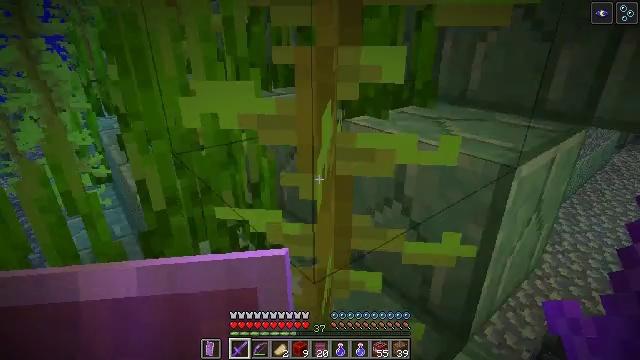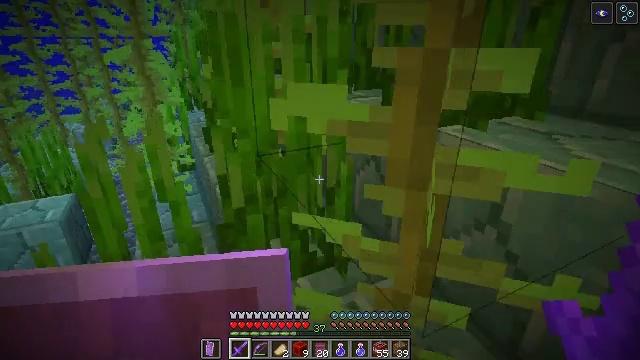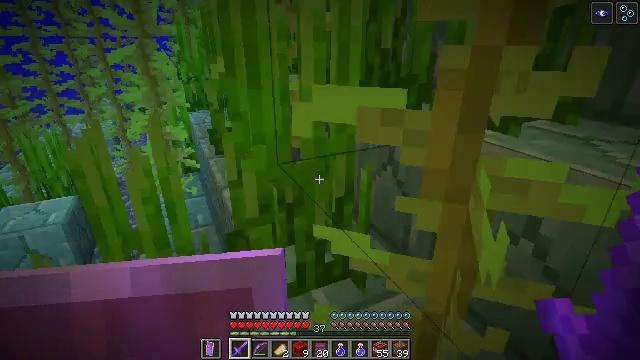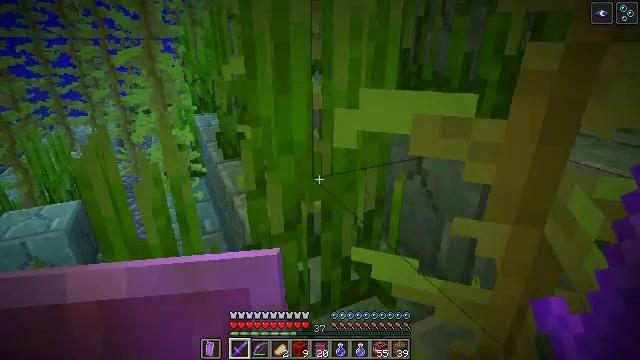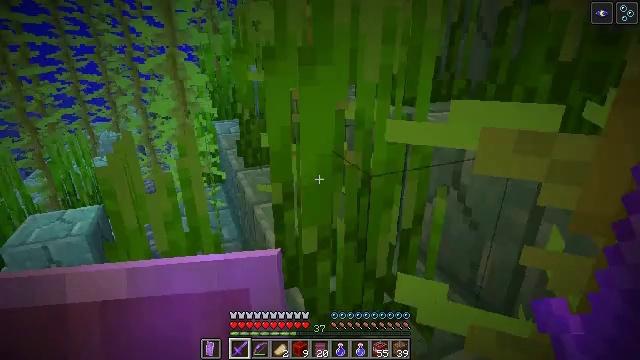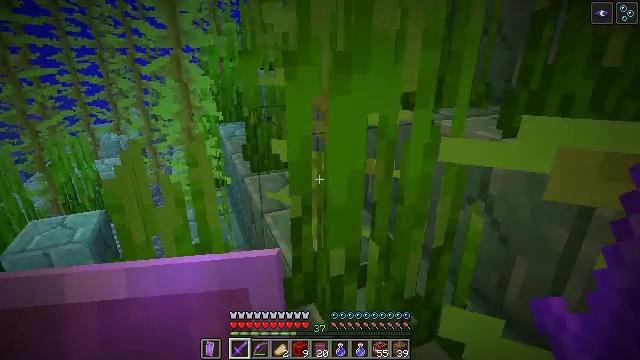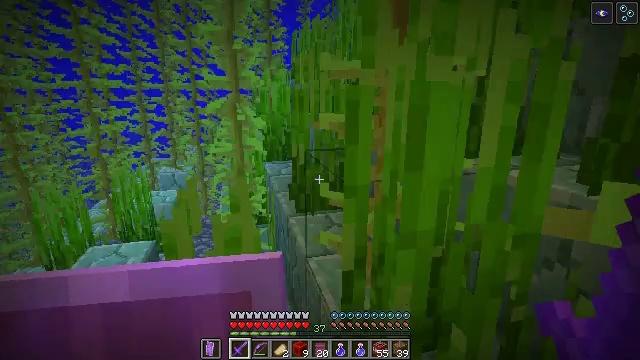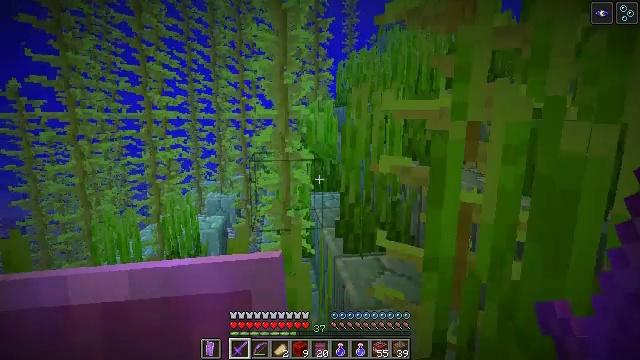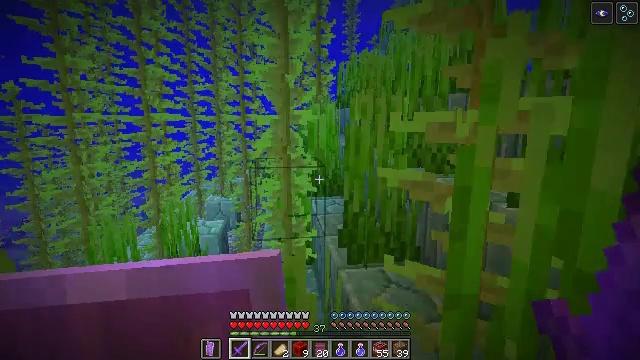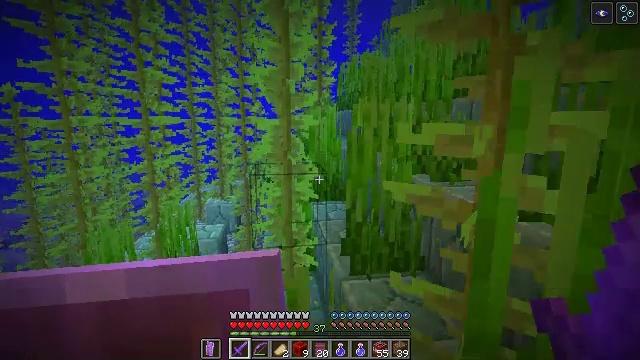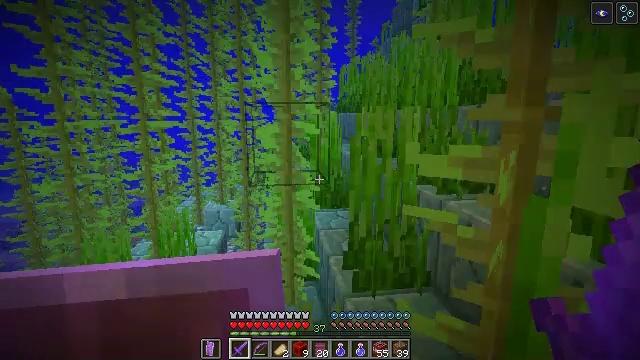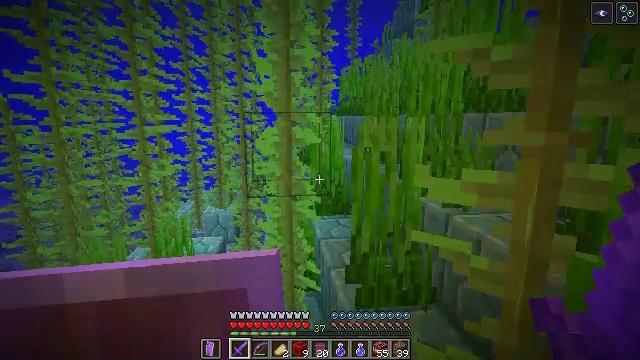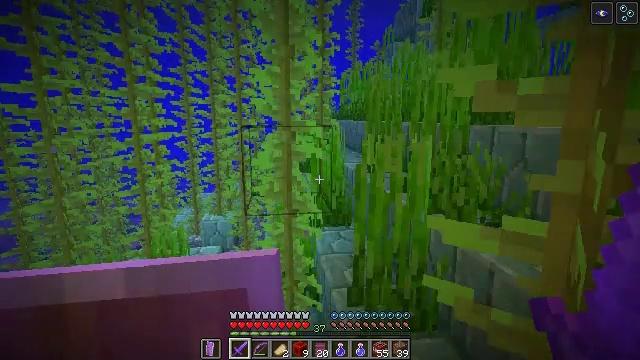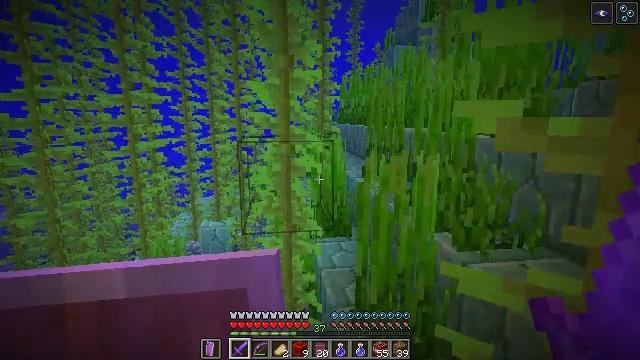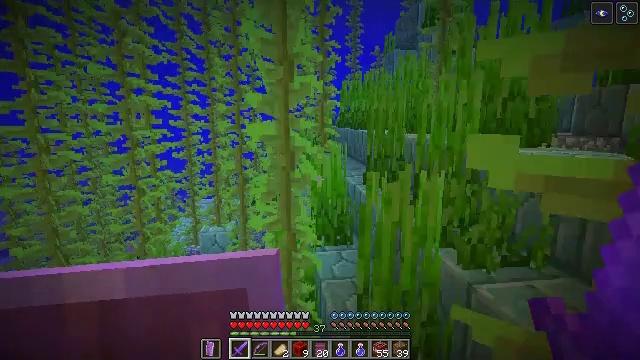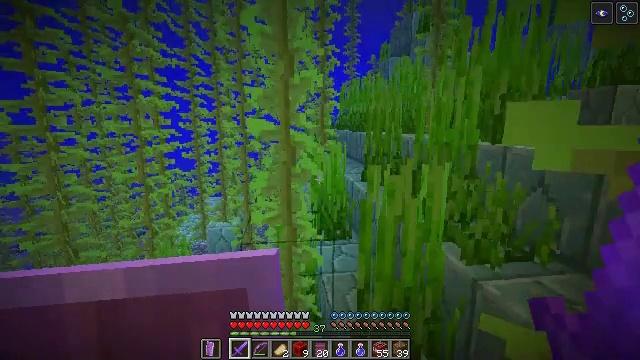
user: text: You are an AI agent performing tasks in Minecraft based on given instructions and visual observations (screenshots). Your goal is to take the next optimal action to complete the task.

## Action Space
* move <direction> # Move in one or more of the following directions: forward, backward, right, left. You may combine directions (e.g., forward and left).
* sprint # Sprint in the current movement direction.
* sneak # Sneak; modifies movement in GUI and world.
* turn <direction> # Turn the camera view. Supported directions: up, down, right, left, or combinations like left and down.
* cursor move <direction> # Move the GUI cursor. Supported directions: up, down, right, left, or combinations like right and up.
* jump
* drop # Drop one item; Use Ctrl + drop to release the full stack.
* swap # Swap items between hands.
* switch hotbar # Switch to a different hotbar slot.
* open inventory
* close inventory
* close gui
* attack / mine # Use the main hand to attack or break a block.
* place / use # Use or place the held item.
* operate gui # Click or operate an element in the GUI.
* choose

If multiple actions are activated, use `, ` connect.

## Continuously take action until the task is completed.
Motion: motion action
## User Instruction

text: Destroy the wet sponge to pick it up.
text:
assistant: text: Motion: move forward and move left, turn left
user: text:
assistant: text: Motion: move forward and move left
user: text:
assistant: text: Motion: move forward and move left
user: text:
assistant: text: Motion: move forward and move left, turn left and up
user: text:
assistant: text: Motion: move forward and move left, jump
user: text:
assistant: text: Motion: move forward and move left, turn left and up, jump
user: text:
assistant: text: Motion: move forward, turn left and up, jump
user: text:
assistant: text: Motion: move forward, jump
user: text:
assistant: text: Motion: move forward, jump
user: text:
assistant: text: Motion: move forward, jump
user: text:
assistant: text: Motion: move forward, jump
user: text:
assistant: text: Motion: move forward, jump
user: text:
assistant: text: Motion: move forward, sprint, jump
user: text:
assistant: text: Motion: move forward, sprint, jump
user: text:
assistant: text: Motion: move forward, sprint, jump
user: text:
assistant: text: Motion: move forward, sprint, jump
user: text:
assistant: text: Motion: move forward, sprint, jump
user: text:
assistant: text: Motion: move forward, sprint, jump
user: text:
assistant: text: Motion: move forward, sprint, turn right and up, jump
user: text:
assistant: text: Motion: move forward, sprint, turn right and up, jump
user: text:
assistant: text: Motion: move forward, sprint, turn right and up, jump
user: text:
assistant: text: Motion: move forward, sprint, turn right and up, jump
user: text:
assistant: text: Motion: move forward, sprint, jump
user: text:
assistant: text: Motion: move forward, sprint, jump
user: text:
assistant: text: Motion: move forward, sprint, jump
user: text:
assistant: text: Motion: move forward, sprint, turn up, jump
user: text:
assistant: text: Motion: move forward, sprint, jump
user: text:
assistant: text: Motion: move forward, sprint, jump
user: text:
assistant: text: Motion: move forward, sprint, jump
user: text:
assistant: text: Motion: move forward, sprint, jump